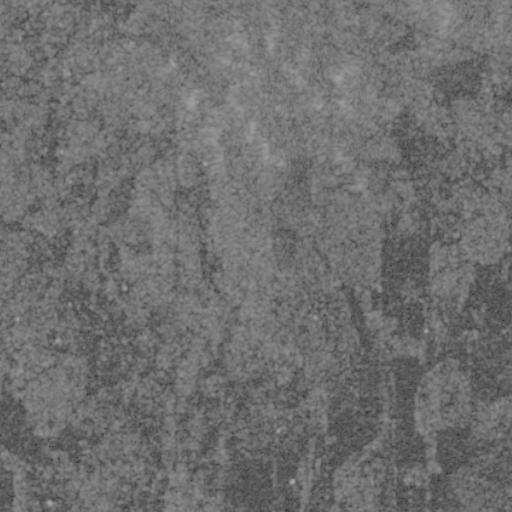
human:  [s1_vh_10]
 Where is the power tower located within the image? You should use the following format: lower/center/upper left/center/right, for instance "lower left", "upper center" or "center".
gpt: The power tower is located in the upper right of the image.
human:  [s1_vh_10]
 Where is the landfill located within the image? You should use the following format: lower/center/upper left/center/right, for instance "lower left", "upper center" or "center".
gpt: There is no landfill in the image.

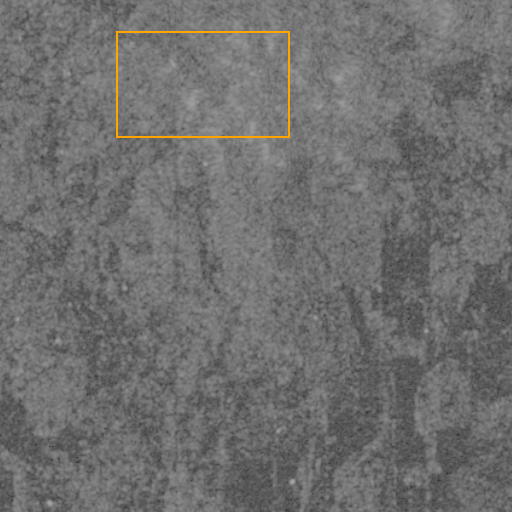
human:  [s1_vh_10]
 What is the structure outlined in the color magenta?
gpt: There is no magenta outline.
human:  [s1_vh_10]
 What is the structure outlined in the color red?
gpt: There is no structure outlined in red.